Question: I am having difficulty querying for possible relationships in a Many:Many scenario.
I present my schema:

What I know how to query with this schema is:
- -
What I am to do is:
- -
My first questions are:
- -
To recap:
-
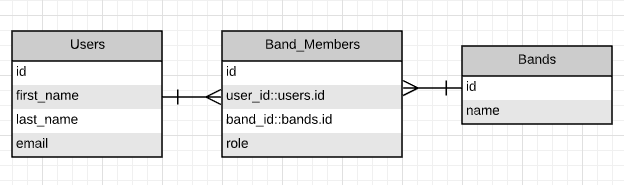
Answer: ## Terminology
Your terminology seems to be correct - "many to many", often written as "many:many" with a colon. Sometimes the middle table (band_members) is called the "bridge table".
You can probably drop 'band_members.id', since the two foreign keys also make up a composite primary key (and the primary key can actually be defined that way, since normally a User cannot be a member of the same Band twice. The only exception to that is if a User could have more than one role in the same Band).
## Solution
On the surface of it, this sounds easy - we can see the relationships of the tables, and one would normally just use an 'INNER JOIN' between them. There are three tables, so that would be two joins.
However, we have to conceptualise the problem correctly first. The problem we have is that the join between Users and Band Members (user ID) is actually to be used for two things:
- -
So to do this we need to introduce one table with multiple purposes:
'''
SELECT
Users.first_name, Users.last_name
FROM Users
INNER JOIN Band_Members Band_Members1 ON (Band_Members1.user_id = Users.Id)
INNER JOIN Band_Members Band_Members2 ON (Band_Members1.band_id = Band_Members2.band_id)
WHERE
Band_Members2.user_id = 1
'''
You can see here that I have joined 'Band_Members' twice, and when one does that, one has to alias them differently, so they can be separately referenced. The first instance does the obvious join between the Users table and the bridge table, and the second one does a link between "Users who are in Bands" and "Bands that I am in".
Of course, this solution requires that you know your User ID. If you had wanted to do a similar query but filter based on your name, then you would have to join to another (re-aliased) copy of the User table, so that you can differentiate between the two different purposes: "Users who are in bands" and "your User".